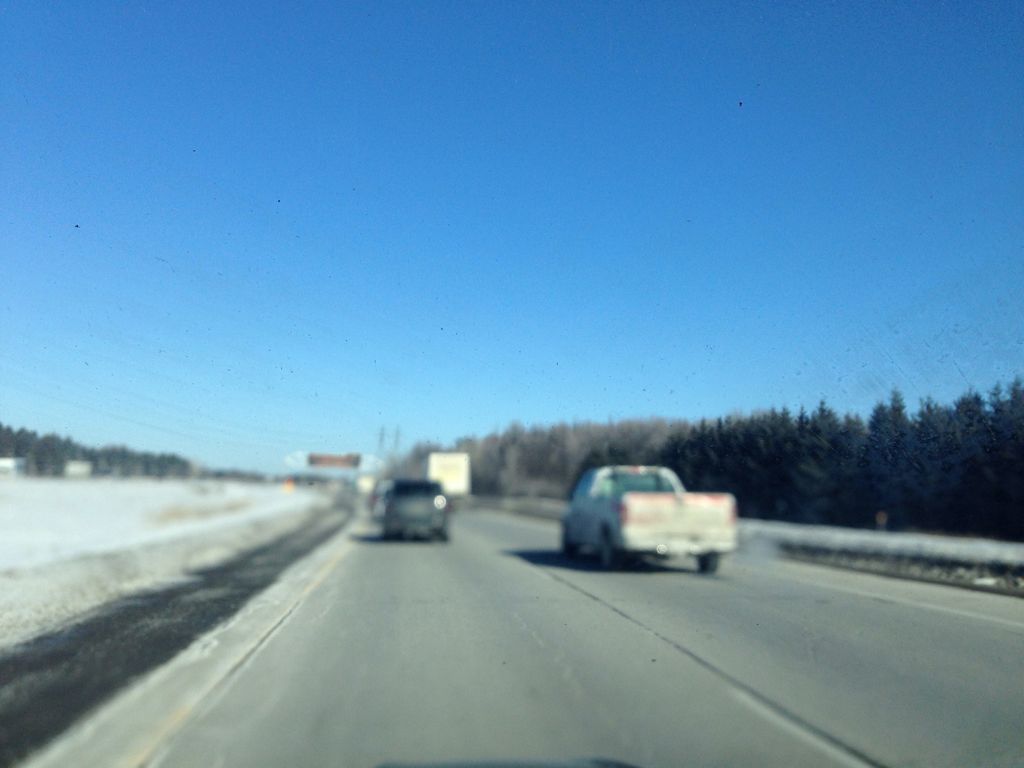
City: ottawa-gatineau